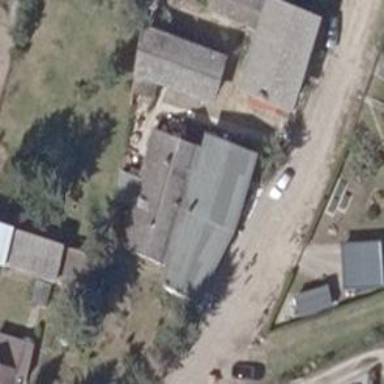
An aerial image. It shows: Pub.